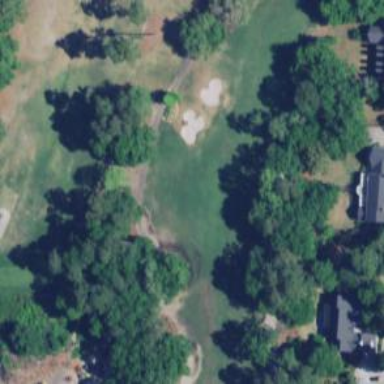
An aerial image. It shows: View of golf hole.